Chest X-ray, AP view. Patient: 48 years old, sex M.
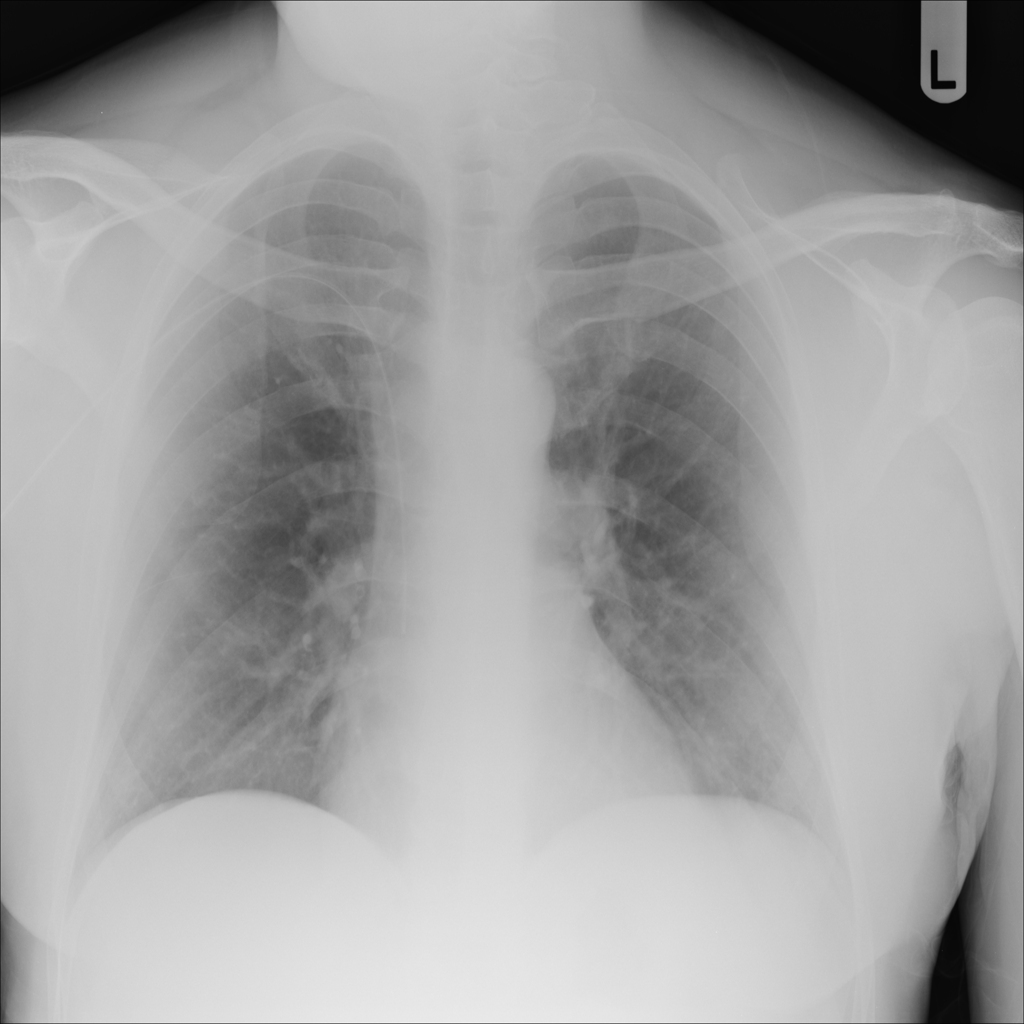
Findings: No Finding